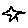
Label: star